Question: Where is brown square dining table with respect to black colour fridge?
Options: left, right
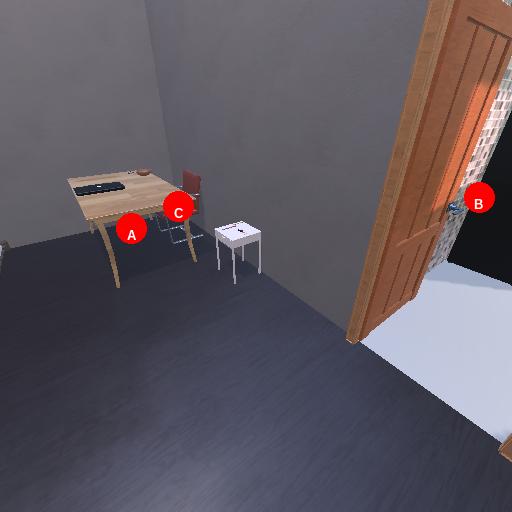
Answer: left